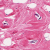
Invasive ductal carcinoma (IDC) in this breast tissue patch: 0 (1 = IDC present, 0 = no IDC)